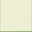
Piece: xx